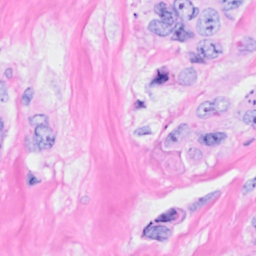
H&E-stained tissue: Breast